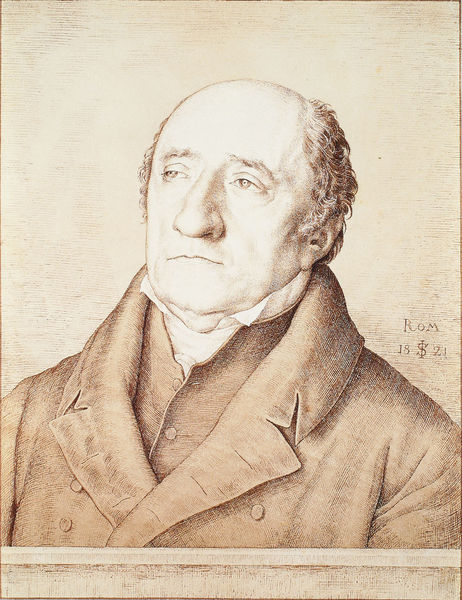
Titel: Bildnis des Reichsfreiherrn Karl von und zum Stein
Künstler: Julius Schnorr von Carolsfeld
Institution: Privatsammlung
Schlagwörter: mann, weiß, haar, mund, nase, ohr, stirn, zeichnung, blick, alt, anzug, hemd, jacke, augen, gesicht, kragen, mensch, hals, herr, portrait, porträt, haare, mantel, augenbrauen, knopf, lippen, ohren, schrift, schattierung, brauen, glatze, knöpfe, fein, weste, kante, stehkragen, halbglatze, rom, wilhelm busch, knollennase